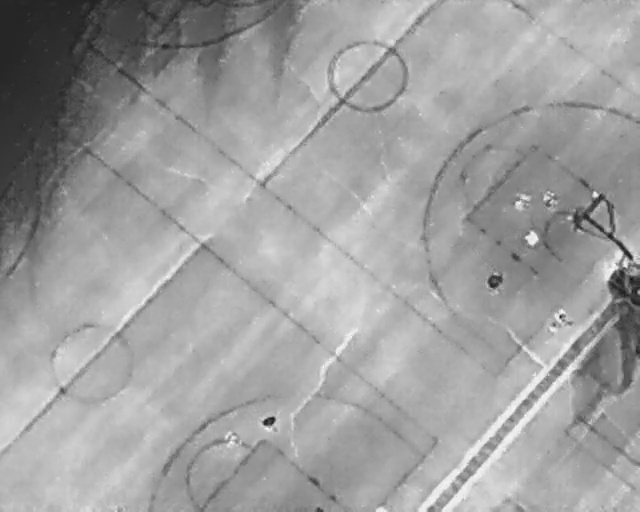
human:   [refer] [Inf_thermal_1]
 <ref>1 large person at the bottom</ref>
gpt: <box>[[34, 84, 38, 87, 2]]</box>

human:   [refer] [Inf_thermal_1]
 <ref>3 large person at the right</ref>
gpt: <box>[[75, 53, 78, 56, 2], [80, 44, 84, 48, 2], [85, 61, 89, 64, 2]]</box>

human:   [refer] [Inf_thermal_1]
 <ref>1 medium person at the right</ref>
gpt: <box>[[80, 37, 83, 40, 2]]</box>